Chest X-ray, PA view. Patient: 54 years old, sex M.
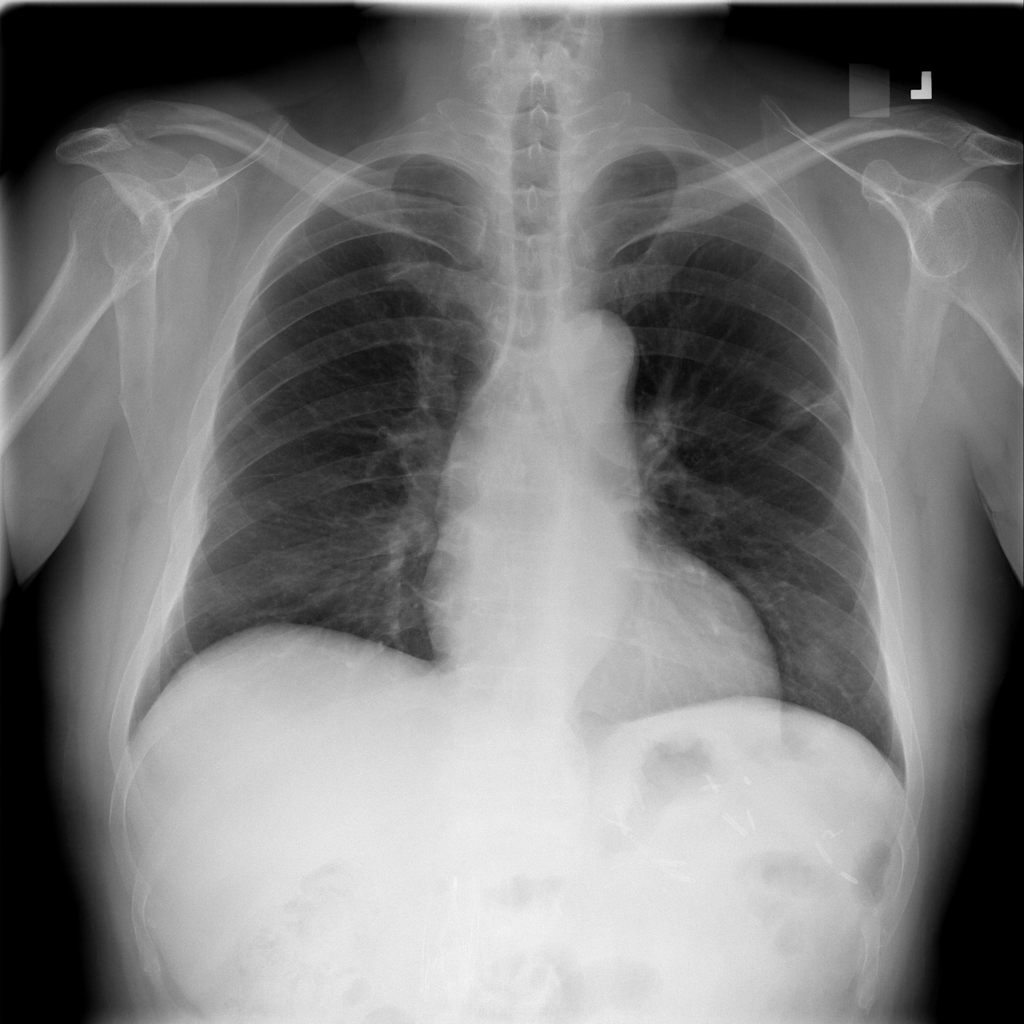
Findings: No Finding